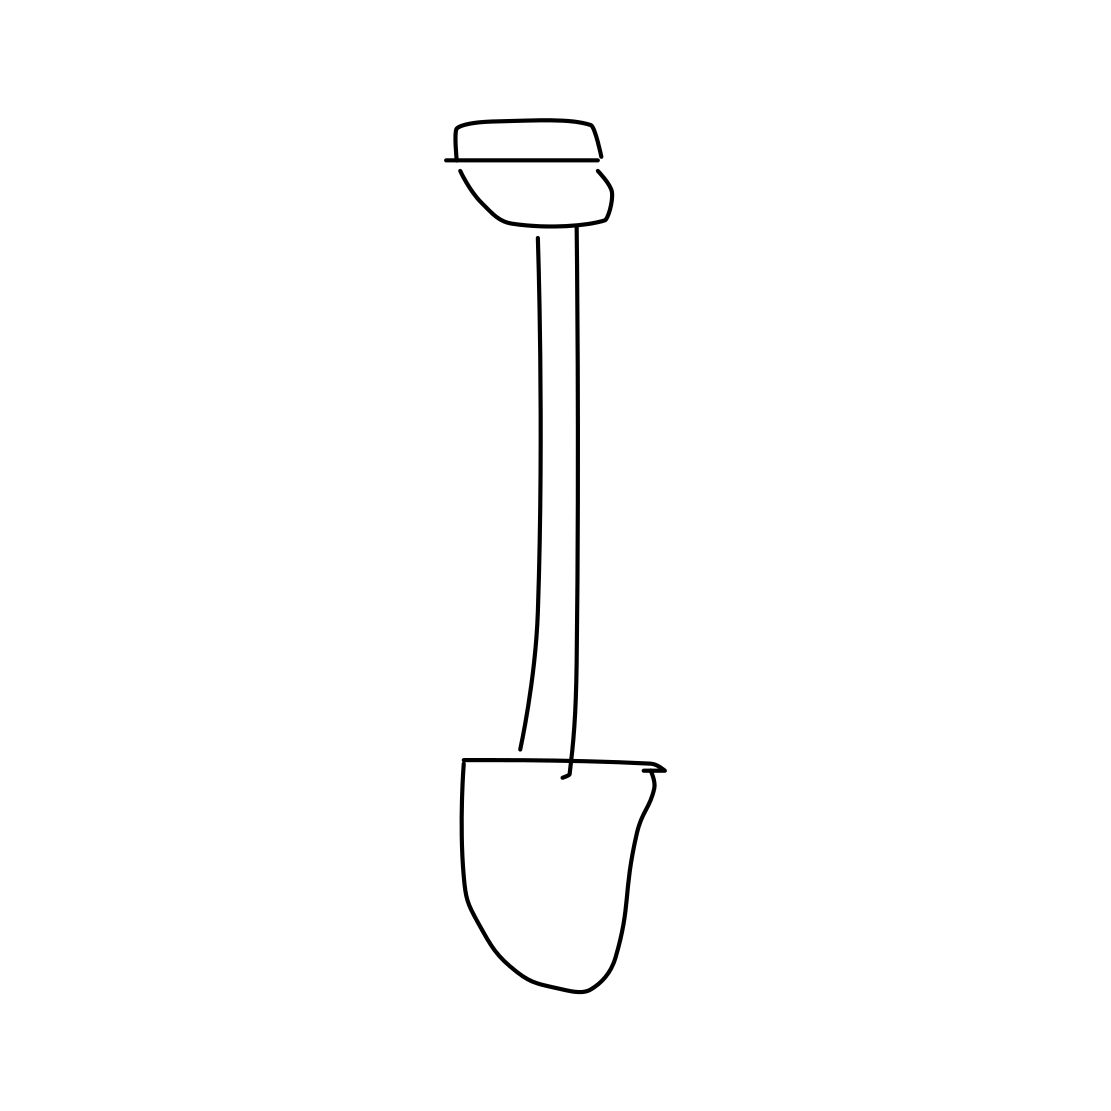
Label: shovel